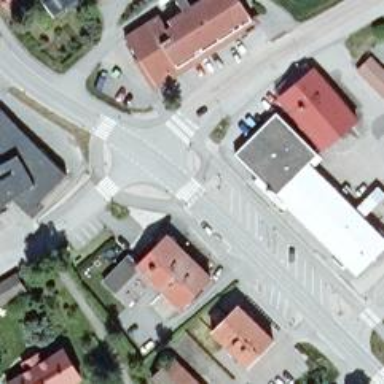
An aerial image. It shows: Crossing on the cycleway.